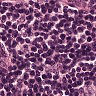
Metastatic tissue present: no